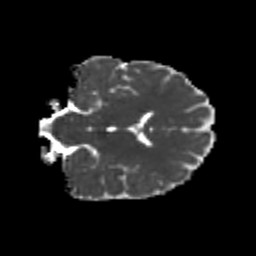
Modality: MD
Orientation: coronal
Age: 22
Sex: female
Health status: healthy
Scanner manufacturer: philips
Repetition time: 7.389 s
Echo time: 0.08599 s